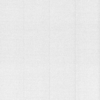
Label: dusty